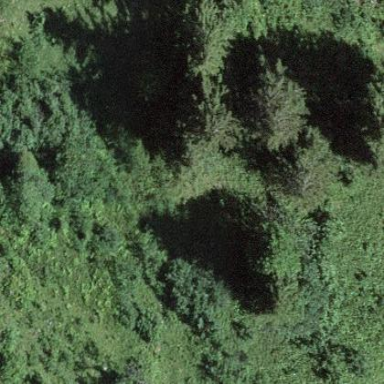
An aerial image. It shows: Area covered in scrub vegetation.